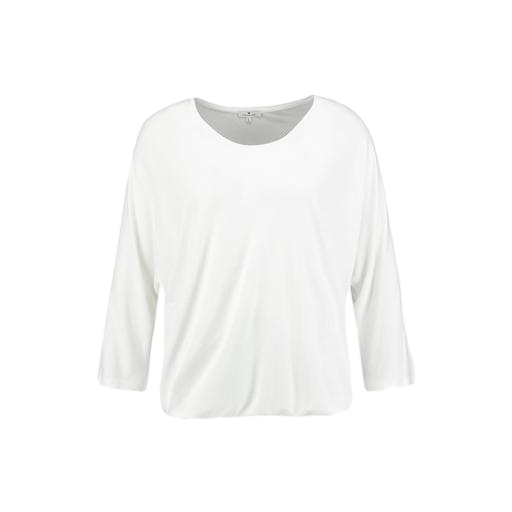
white three-quarter-sleeve top only macy, loose fit t-shirt, batwing t-shirt, white background